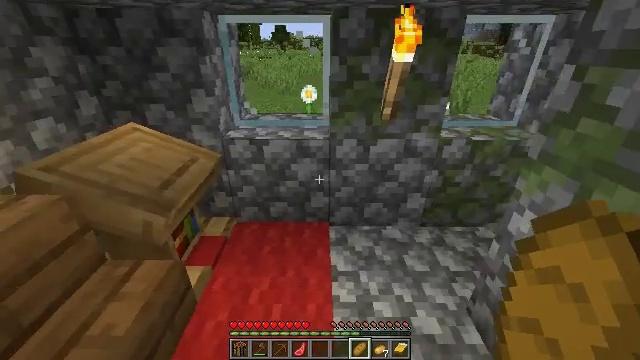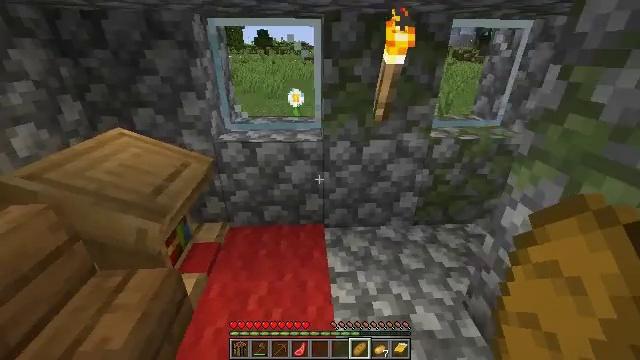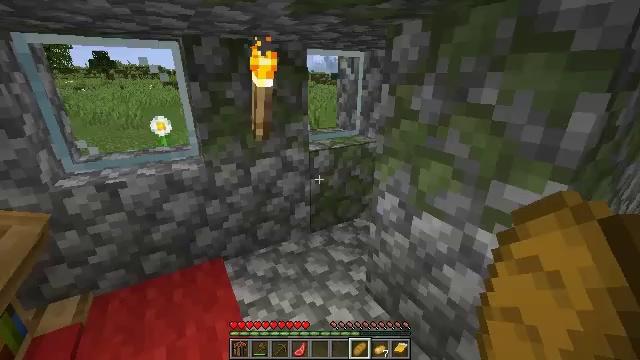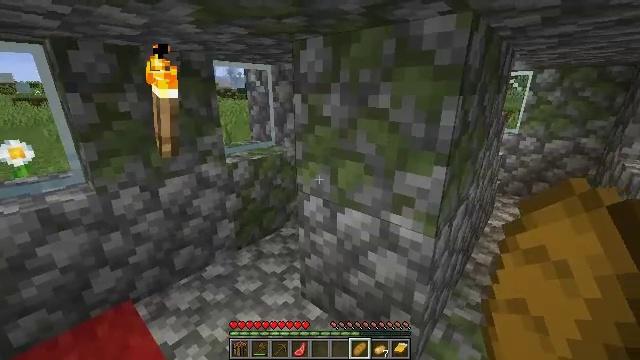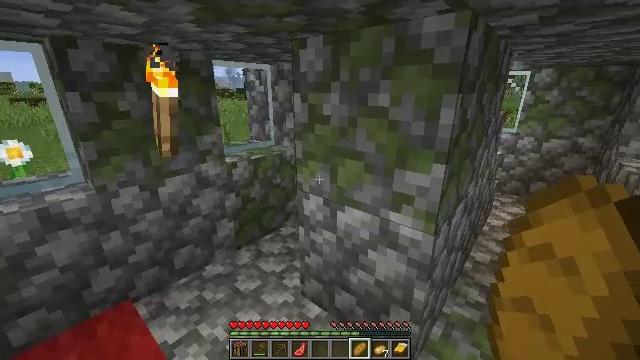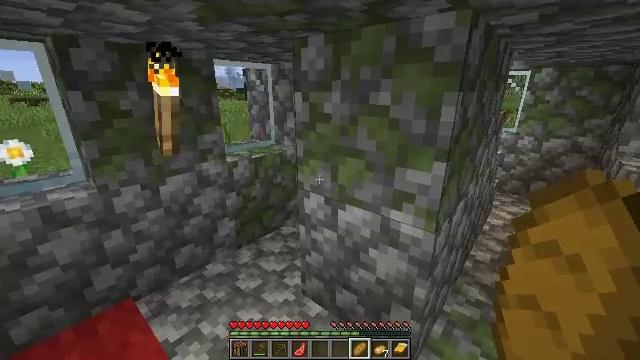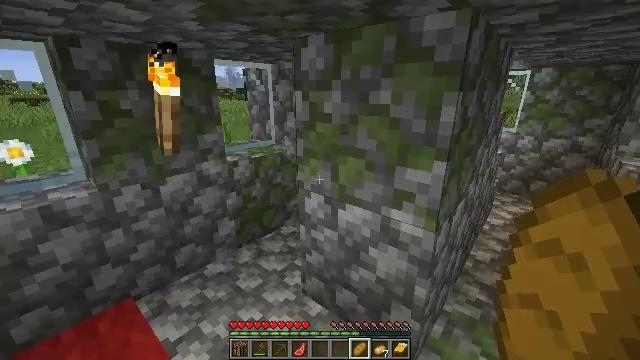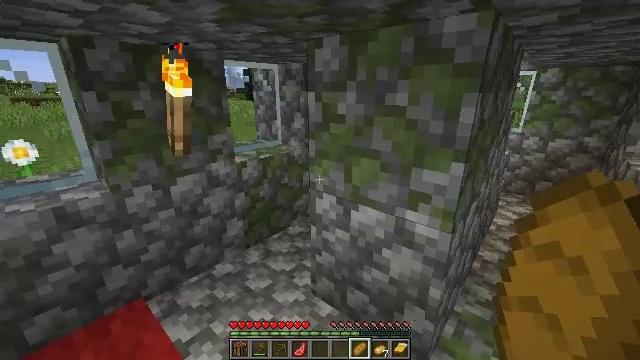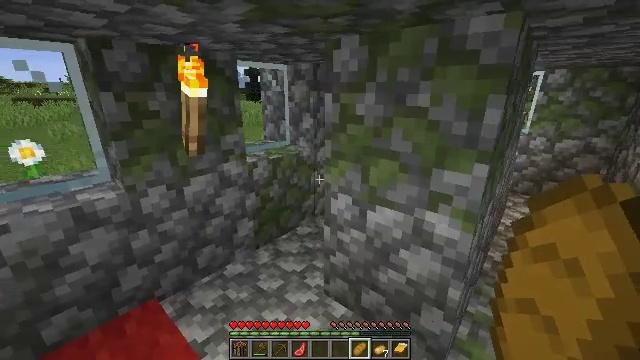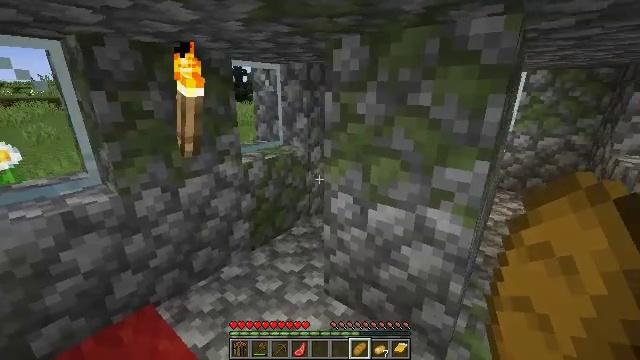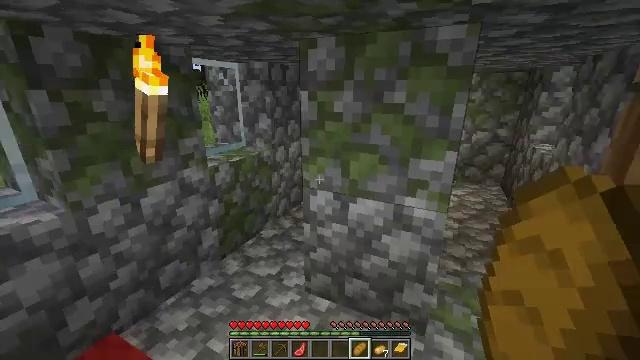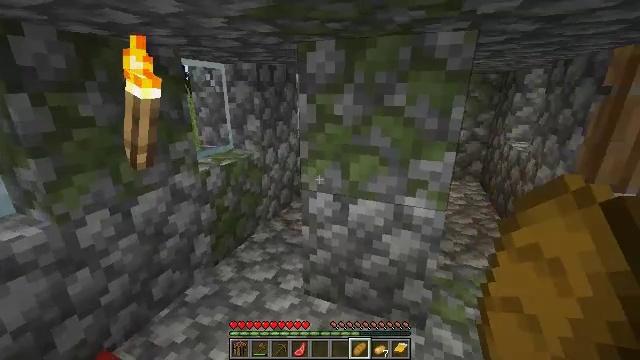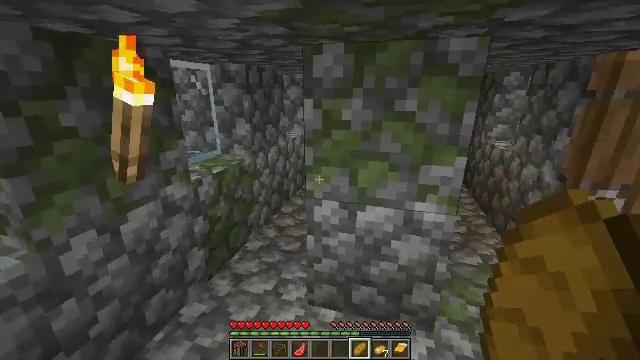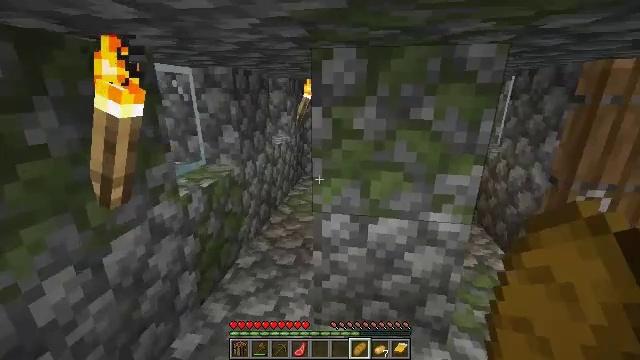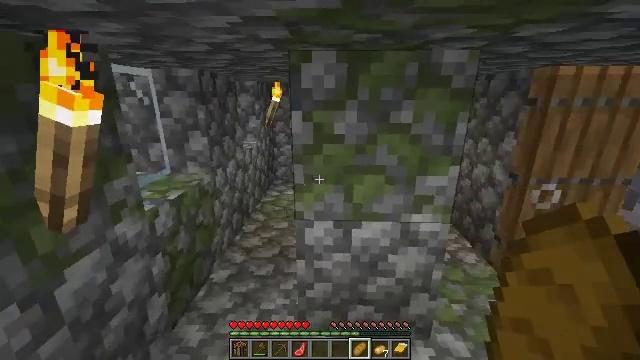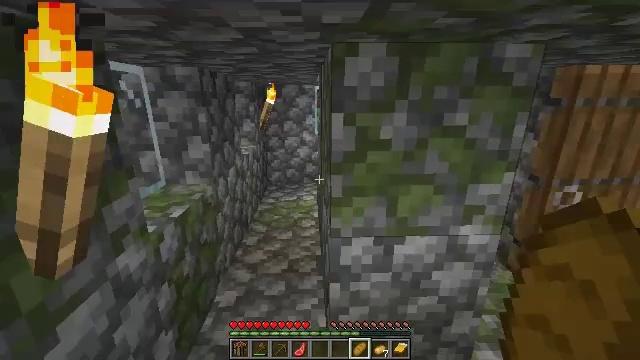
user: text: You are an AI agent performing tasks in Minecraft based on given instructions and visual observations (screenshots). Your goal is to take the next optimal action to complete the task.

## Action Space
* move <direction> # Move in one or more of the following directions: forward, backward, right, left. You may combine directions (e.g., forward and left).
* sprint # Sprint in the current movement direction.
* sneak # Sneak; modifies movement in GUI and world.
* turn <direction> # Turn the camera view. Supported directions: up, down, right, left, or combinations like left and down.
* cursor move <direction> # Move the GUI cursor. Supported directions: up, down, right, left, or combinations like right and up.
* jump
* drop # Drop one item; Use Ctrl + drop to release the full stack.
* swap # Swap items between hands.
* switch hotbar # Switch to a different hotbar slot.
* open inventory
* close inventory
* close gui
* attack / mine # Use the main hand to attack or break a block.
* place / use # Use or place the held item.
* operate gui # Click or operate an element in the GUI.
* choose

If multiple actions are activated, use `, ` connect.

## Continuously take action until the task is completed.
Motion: motion action
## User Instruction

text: Break the bookshelf for books.
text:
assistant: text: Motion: turn right
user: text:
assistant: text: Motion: turn right and up
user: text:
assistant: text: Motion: turn right and up
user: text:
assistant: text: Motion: no_op
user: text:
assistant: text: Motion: no_op
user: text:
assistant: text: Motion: no_op
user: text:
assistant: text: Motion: move left
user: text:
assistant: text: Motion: move left
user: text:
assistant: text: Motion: move left, turn right
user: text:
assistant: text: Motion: move left, turn right
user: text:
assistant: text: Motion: move forward and move left, turn right
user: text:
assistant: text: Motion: move forward and move left, turn right
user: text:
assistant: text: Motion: move forward and move left, turn right
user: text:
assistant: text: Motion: move forward and move left, turn right
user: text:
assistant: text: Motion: move forward and move left, turn right
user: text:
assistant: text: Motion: move forward and move left, turn right
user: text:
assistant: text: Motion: move forward and move left, turn right
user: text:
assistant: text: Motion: move forward, turn right
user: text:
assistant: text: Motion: no_op
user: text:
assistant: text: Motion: no_op
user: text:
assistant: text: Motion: no_op
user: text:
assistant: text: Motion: move forward
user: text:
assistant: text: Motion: move forward
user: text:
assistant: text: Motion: move forward
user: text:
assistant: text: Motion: move forward
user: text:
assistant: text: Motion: move forward
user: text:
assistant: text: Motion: move forward
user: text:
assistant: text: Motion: move forward and move left
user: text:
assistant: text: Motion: move forward and move left
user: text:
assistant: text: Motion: move forward and move left